Interaction volume radius: 10 \u00c5
Interaction volume height: 20 \u00c5
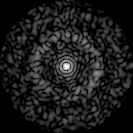
Disorder parameter: 0.8438